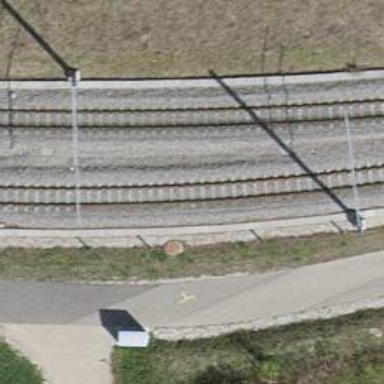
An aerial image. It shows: Light rail track with single electrified contact line.